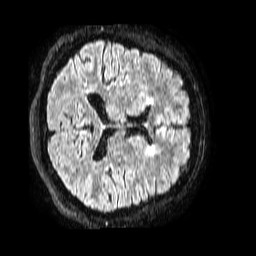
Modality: FLAIR
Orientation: axial
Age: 46
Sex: female
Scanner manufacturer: philips
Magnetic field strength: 1.5 T
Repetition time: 4.8 s
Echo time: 0.3 s